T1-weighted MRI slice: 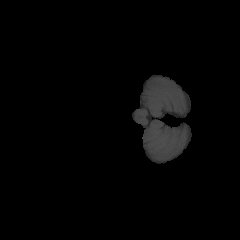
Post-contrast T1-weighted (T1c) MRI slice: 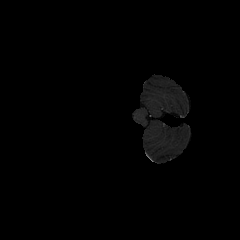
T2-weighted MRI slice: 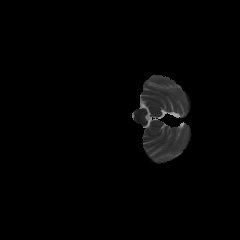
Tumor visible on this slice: no